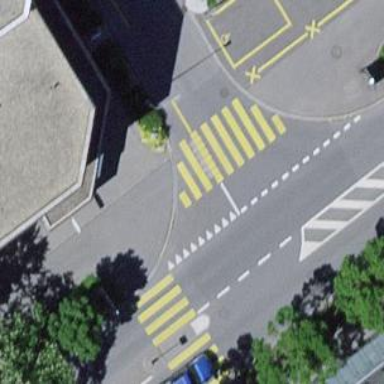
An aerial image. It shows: Marked road crossing.